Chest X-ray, PA view. Patient: 38 years old, sex F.
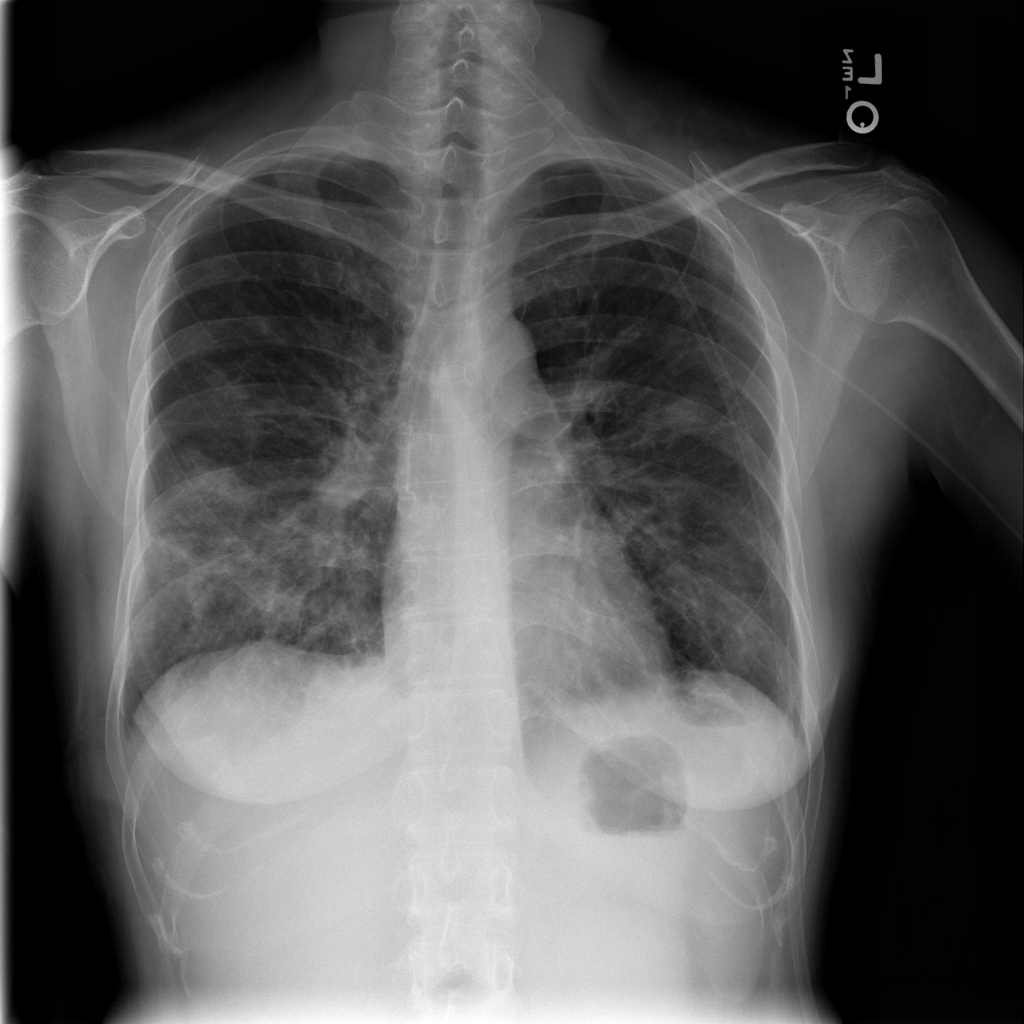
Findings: Effusion, Infiltration, Pneumonia